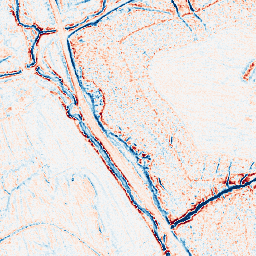
Category: edge_preserving
Decomposition family: anisotropic_diffusion
Decomposition parameters: iterations: 5
kappa: 100
gamma: 0.2
Upsampling method: nearest
Upsampling parameters: scale: 2
Upsampling scale: 2